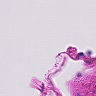
Metastatic tissue present: no